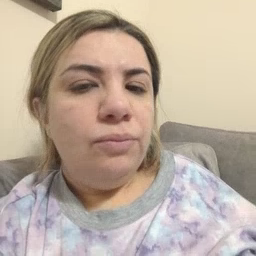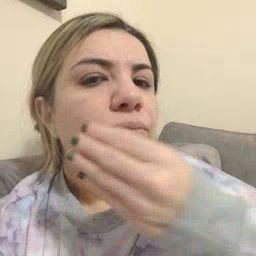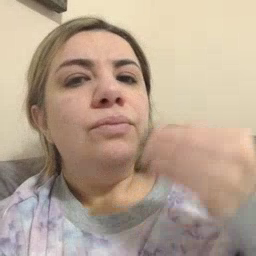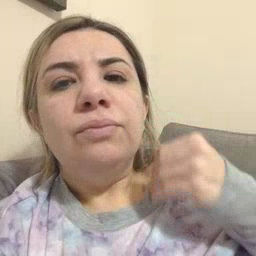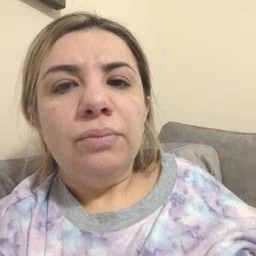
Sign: napkin